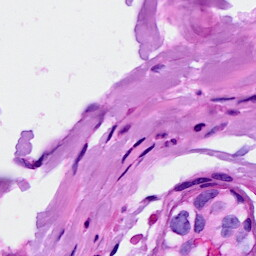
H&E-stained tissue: Breast